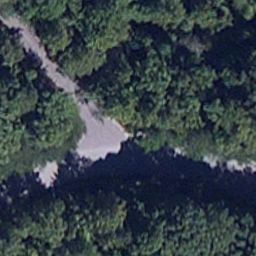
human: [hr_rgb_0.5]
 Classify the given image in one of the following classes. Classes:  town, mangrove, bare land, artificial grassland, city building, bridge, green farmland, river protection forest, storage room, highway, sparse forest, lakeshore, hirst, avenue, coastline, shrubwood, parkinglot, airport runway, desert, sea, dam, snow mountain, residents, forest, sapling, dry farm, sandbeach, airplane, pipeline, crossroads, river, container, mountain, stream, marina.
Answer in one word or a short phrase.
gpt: avenue